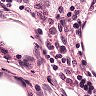
Metastatic tissue present: no